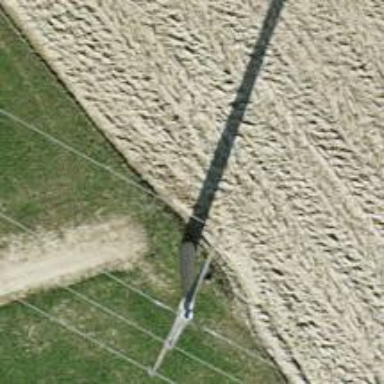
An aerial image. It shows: Power line with three cables.